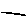
Label: line